Question: I'm wondering if its possible to make a list like this:

Or should I just use divs to accomplish the same thing?
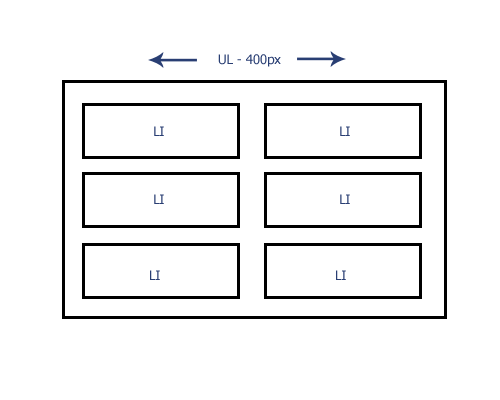
Answer: It is possbile with pure CSS (floats) to get a list like:
'''
LI1 LI2
LI3 LI4
LI5 LI6
'''
but to get:
'''
LI1 LI4
LI2 LI5
LI3 LI6
'''
you'd need to use javascript or 2 lists with css styling. (EDIT: or as another answer by cale_b mentions, for modern browsers you could use 'column-count')
the css for my first scenario would look something like this:
'''
ul { width:400px; overflow:hidden; margin:0; padding:0; }
li { width:200px; float:left; margin:0; padding:0; }
'''
adjust your widths, margins and paddings to your liking of course